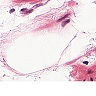
Metastatic tissue present: no